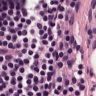
Metastatic tissue present: no